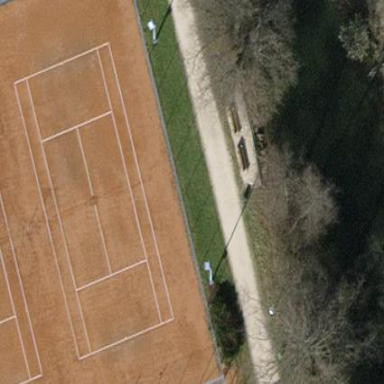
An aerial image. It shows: Sandy tennis court in leisure land pitch.